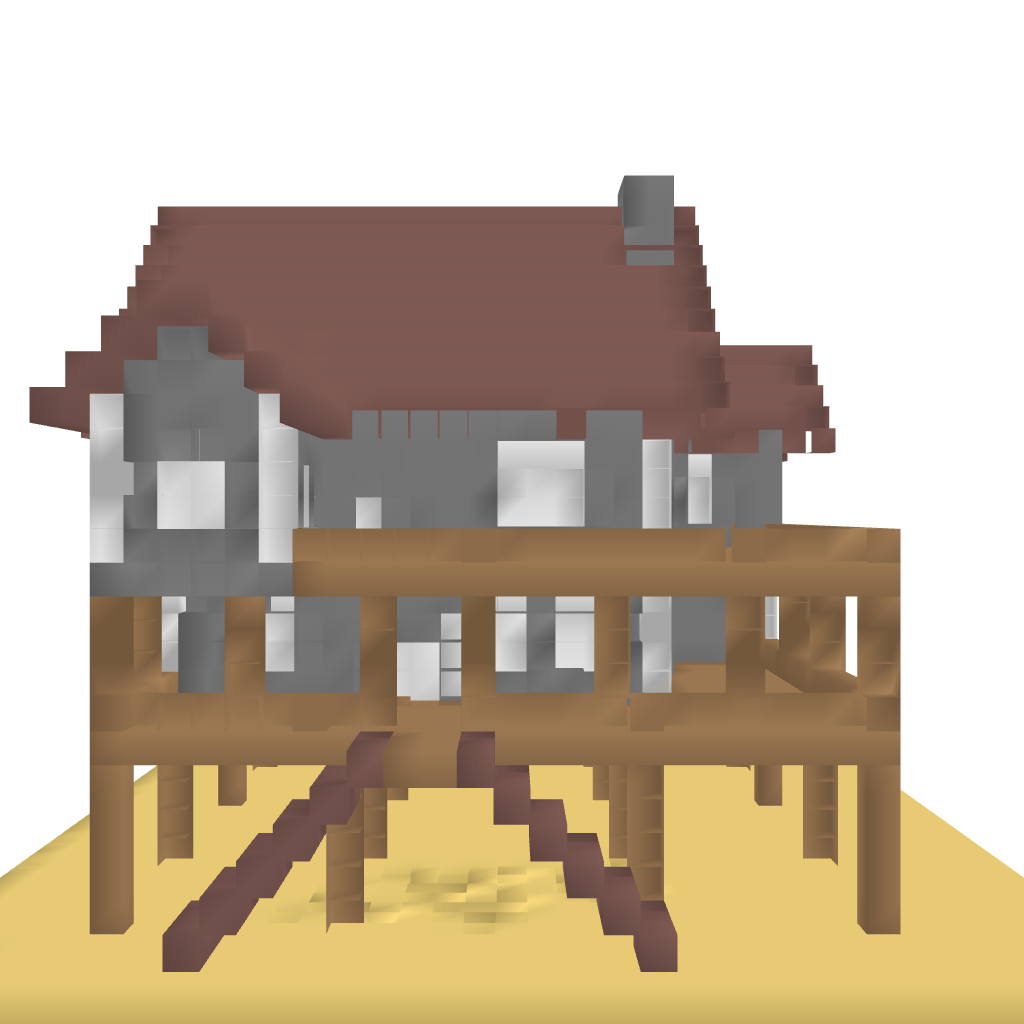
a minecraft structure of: Beach House good quality